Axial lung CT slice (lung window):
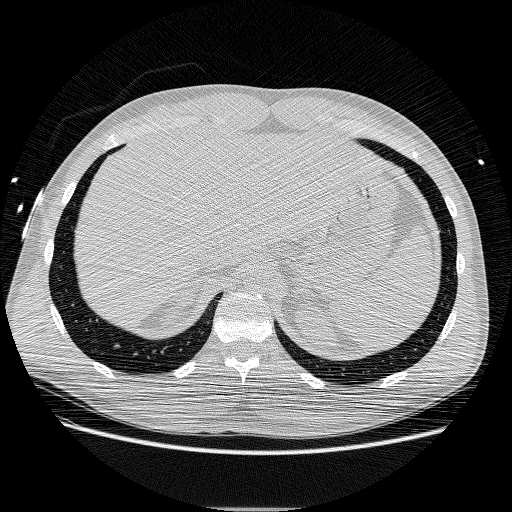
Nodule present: no